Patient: sex M, age 69
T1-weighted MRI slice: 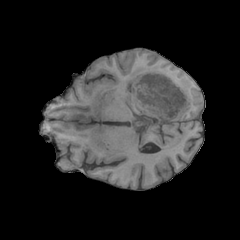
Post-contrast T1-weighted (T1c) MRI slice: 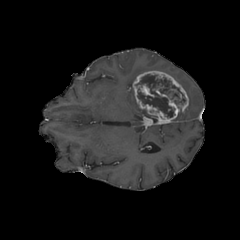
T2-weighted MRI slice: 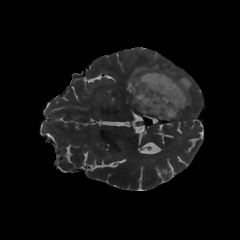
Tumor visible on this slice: yes
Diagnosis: Glioblastoma, IDH-wildtype
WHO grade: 4